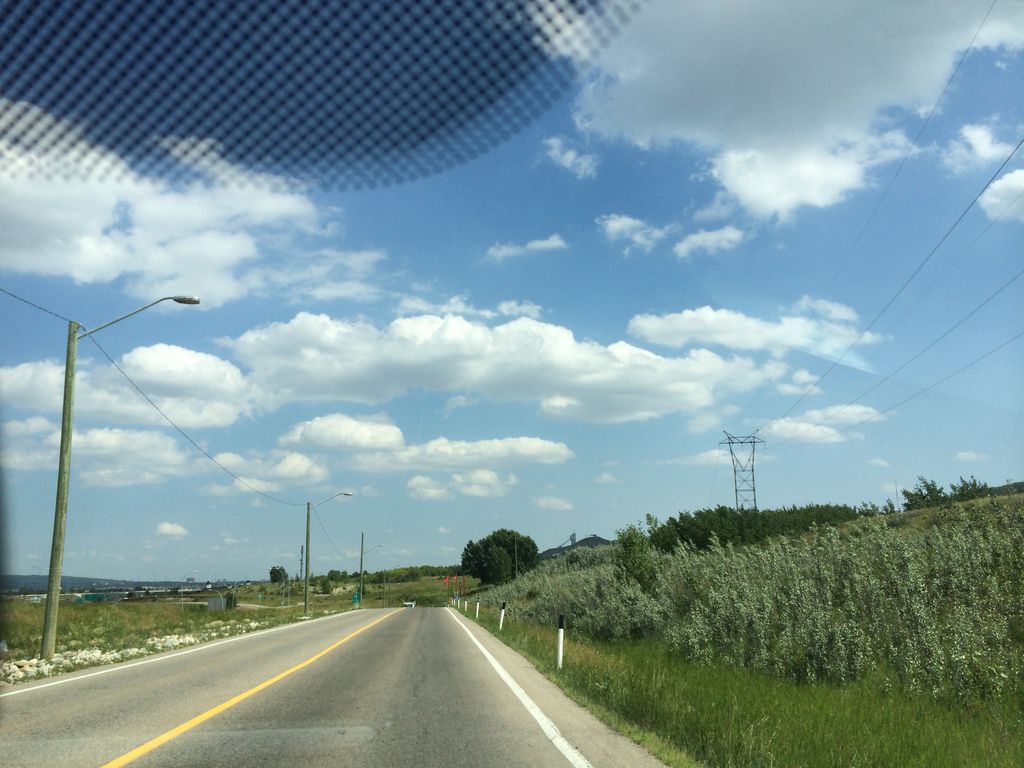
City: calgary